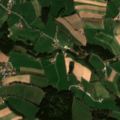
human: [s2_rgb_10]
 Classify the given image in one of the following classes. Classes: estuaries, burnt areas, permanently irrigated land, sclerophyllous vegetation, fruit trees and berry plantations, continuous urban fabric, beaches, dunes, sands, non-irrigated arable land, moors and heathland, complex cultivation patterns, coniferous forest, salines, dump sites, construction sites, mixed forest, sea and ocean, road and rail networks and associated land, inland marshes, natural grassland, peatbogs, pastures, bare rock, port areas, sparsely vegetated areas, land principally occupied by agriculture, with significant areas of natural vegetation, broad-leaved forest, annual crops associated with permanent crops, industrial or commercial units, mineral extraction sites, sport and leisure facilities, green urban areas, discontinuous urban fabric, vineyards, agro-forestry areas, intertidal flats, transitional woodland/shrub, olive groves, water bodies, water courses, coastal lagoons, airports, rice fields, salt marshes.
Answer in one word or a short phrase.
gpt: complex cultivation patterns, land principally occupied by agriculture, with significant areas of natural vegetation, coniferous forest